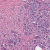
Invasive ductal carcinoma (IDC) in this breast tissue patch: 1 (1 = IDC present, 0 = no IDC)